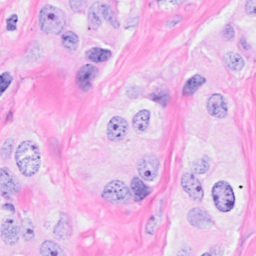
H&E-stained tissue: Breast